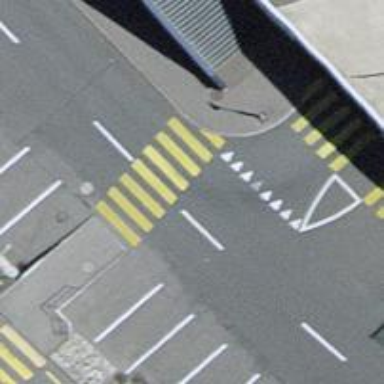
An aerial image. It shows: Marked zebra crossing on the road.